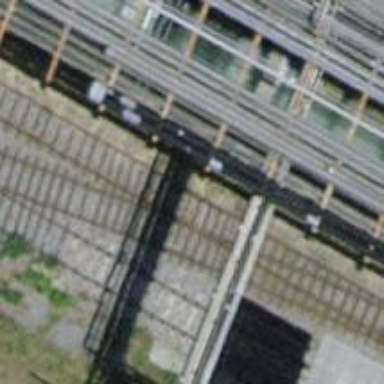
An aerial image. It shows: Single railway spur track.